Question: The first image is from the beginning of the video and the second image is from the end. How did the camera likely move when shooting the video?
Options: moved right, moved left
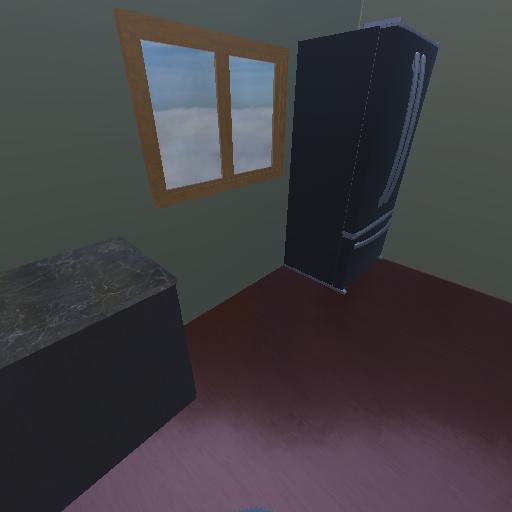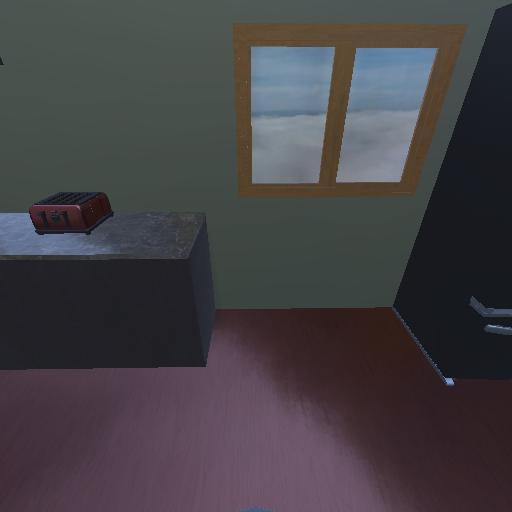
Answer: moved right